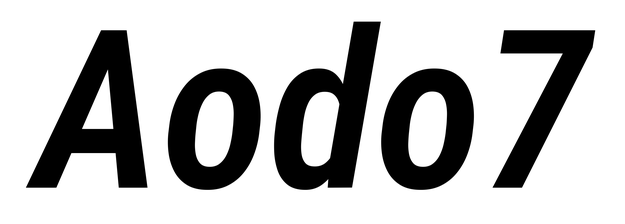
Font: Roboto-Italic_Condensed_SemiBold_Italic